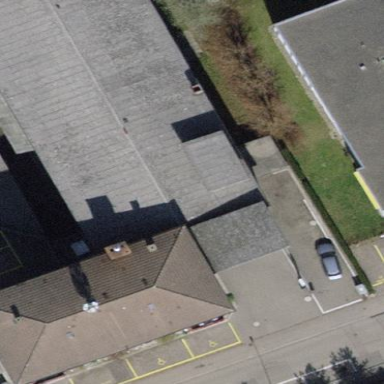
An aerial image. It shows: School building.